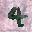
Label: 4